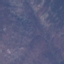
Land use / land cover: HerbaceousVegetation